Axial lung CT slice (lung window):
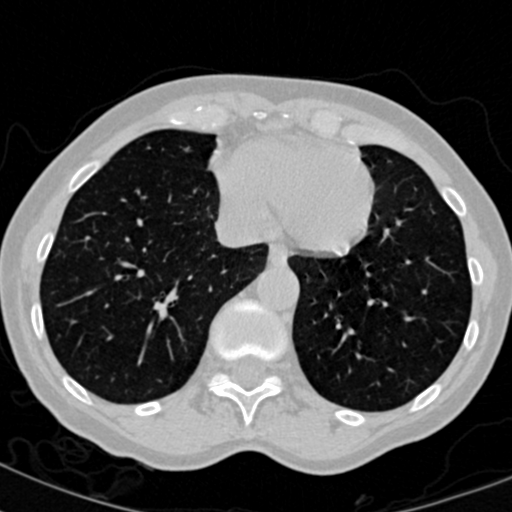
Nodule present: no